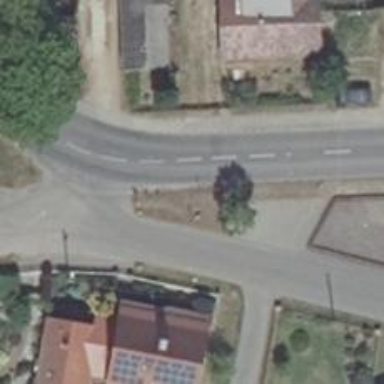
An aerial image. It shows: Secondary road with asphalt surface.